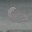
Label: 6